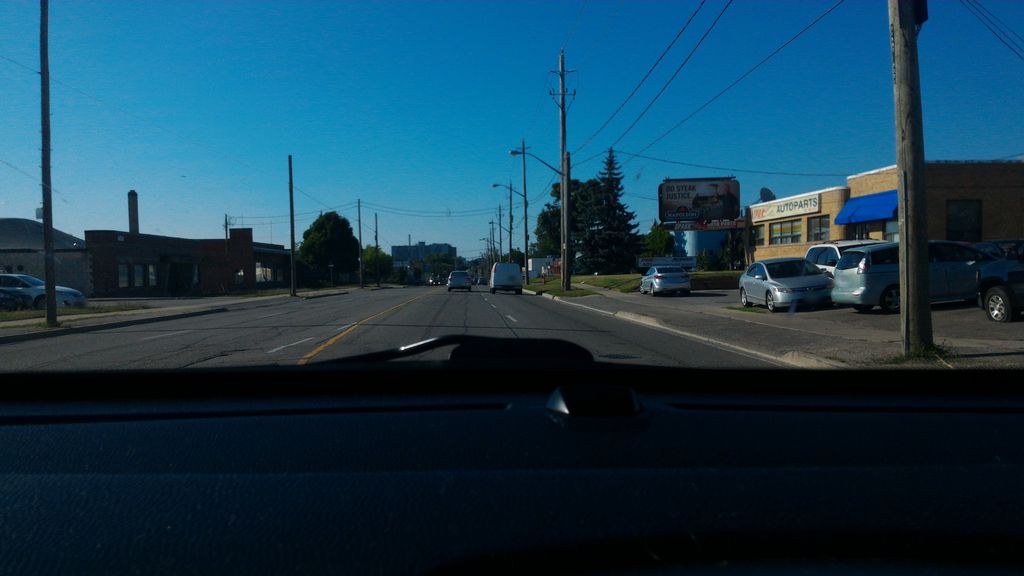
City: toronto